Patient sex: F
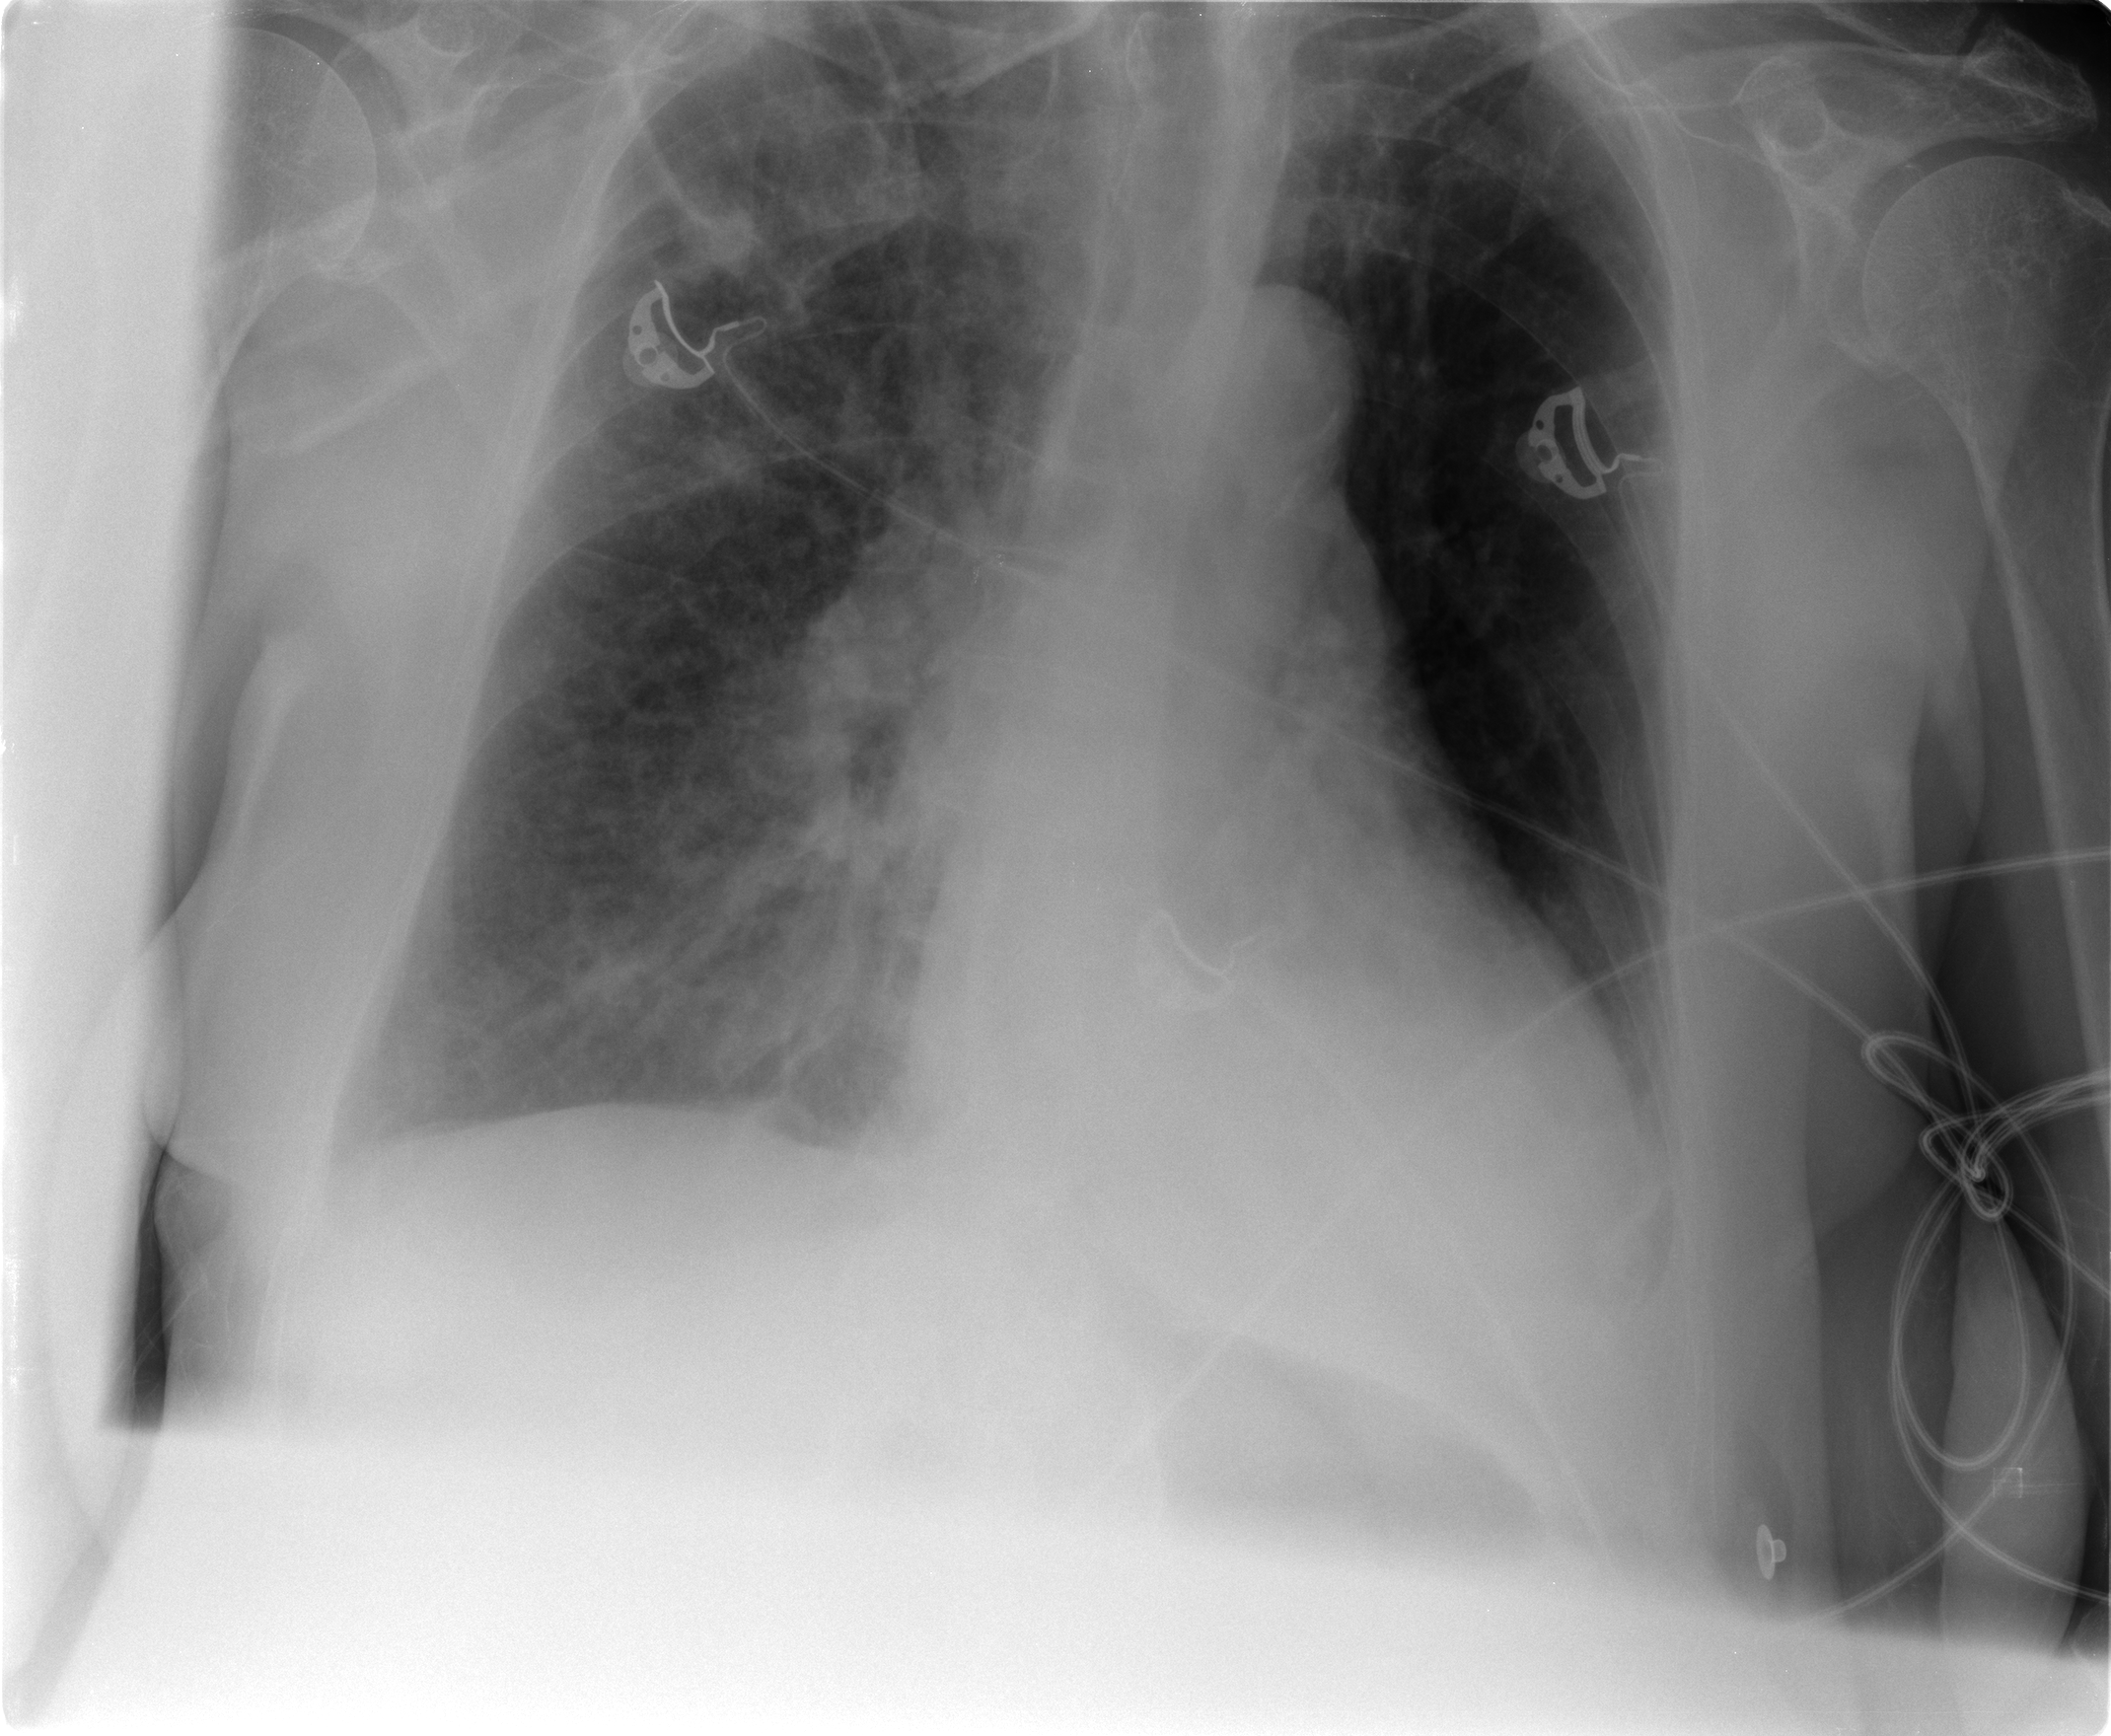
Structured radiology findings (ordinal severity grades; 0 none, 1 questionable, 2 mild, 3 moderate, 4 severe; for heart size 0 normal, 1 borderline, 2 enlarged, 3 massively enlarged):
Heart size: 1
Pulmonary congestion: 2
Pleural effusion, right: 1
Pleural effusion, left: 2
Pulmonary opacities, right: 3
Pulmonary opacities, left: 0
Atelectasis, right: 2
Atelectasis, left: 2